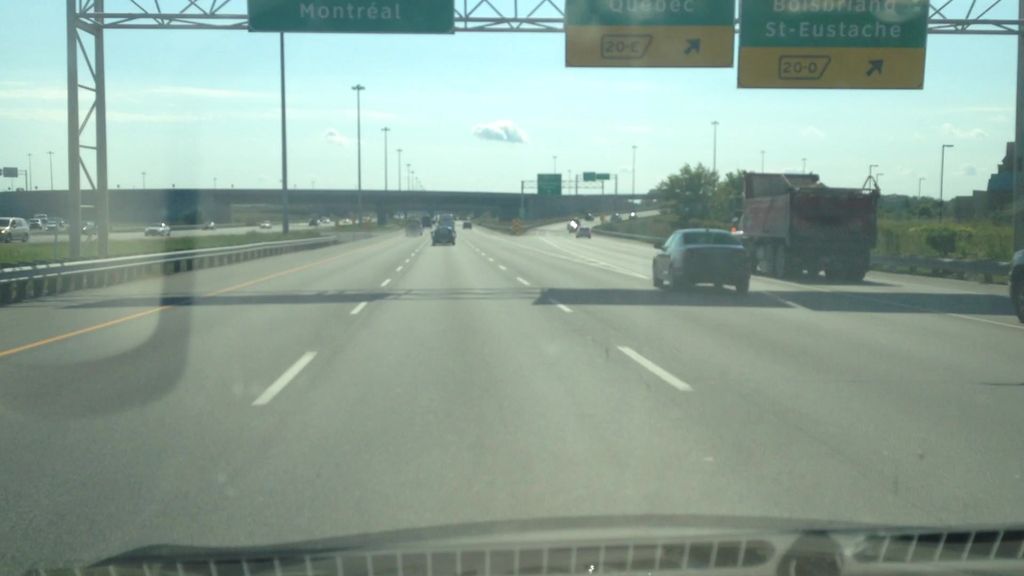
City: montreal